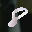
Label: 8